Interaction volume radius: 5 \u00c5
Interaction volume height: 10 \u00c5
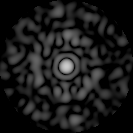
Disorder parameter: 0.7948